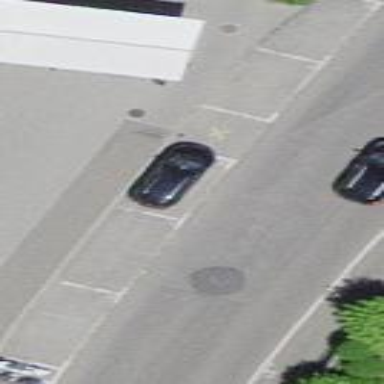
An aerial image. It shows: Street side parking spaces with parallel orientation.